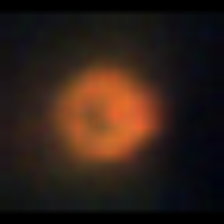
Taxon: NanoPlankton
Group: Other